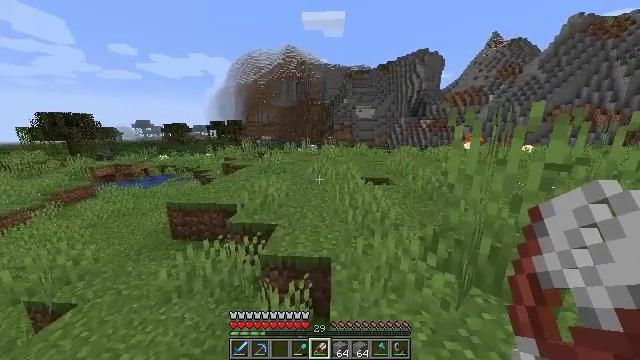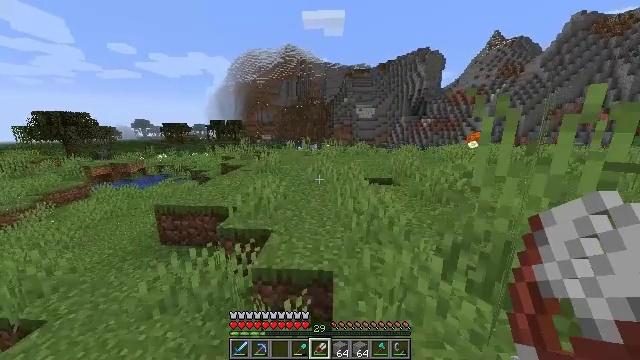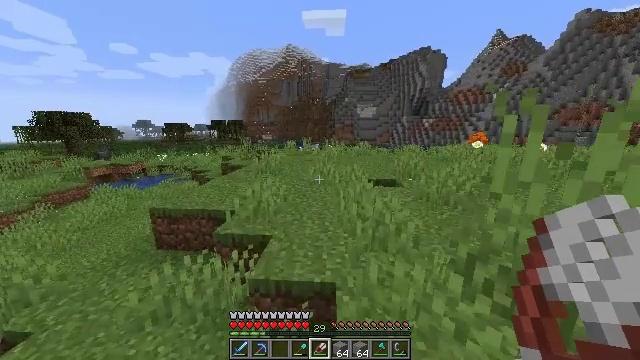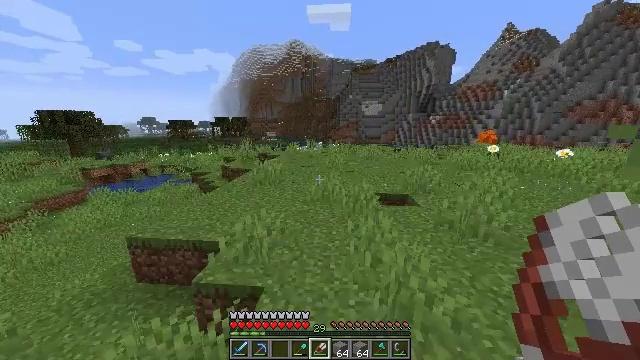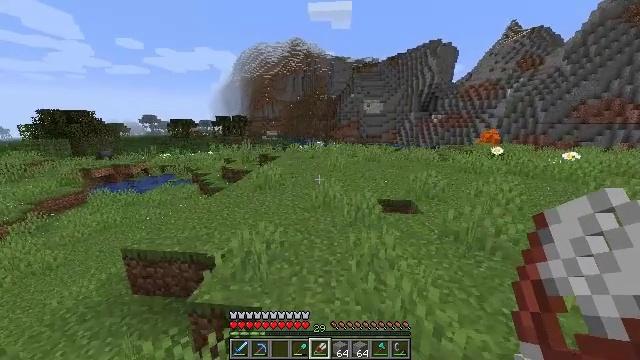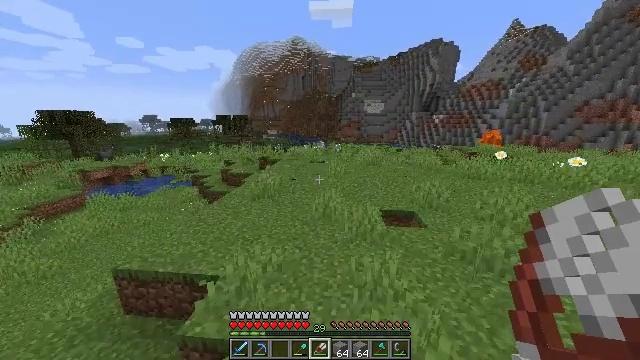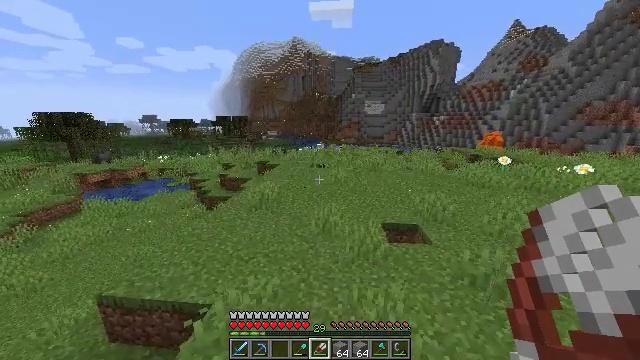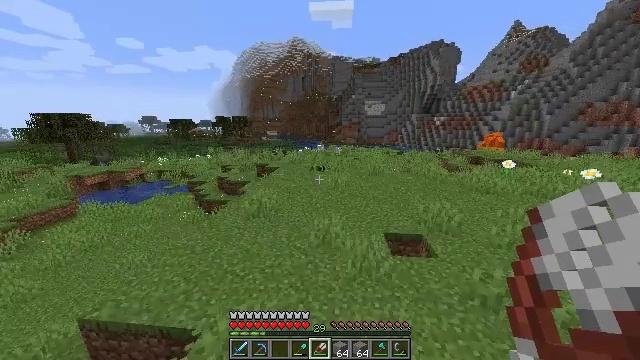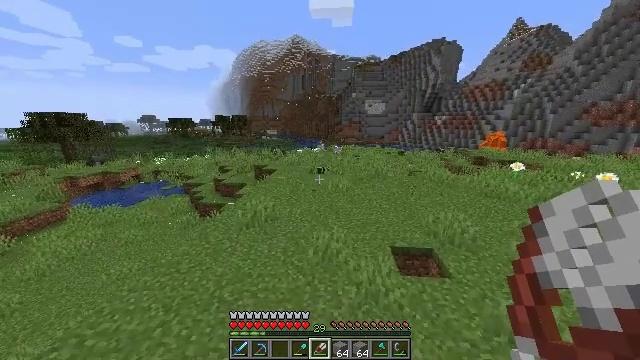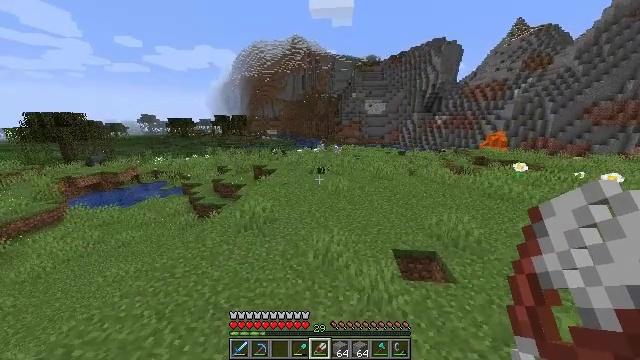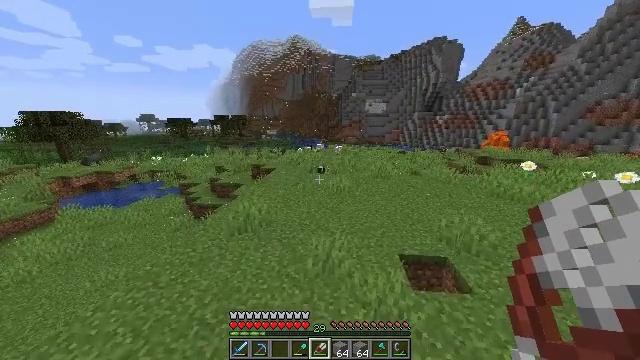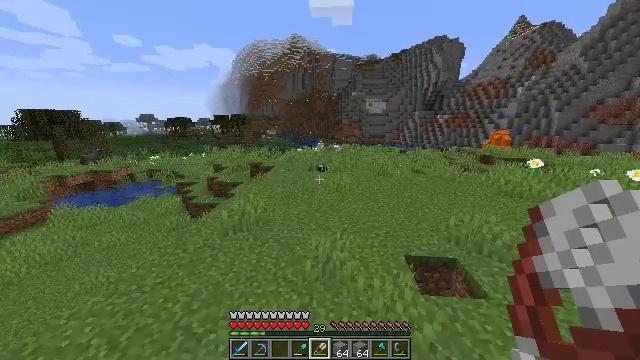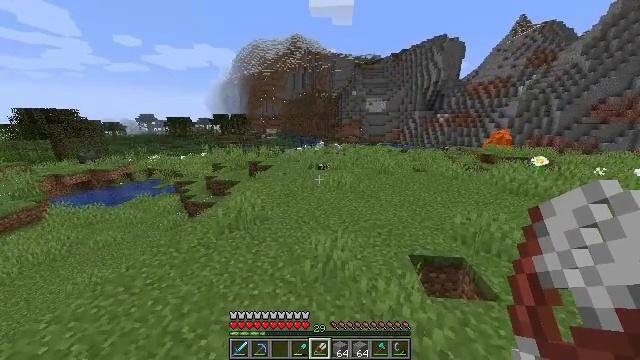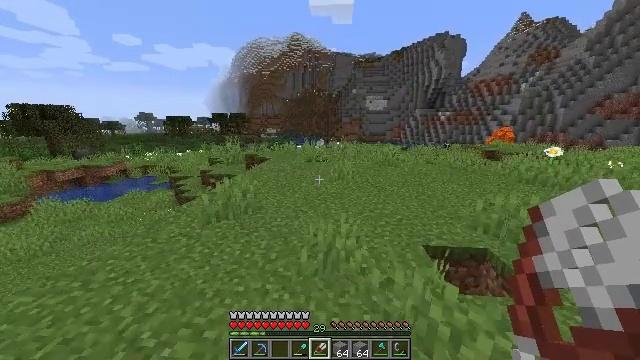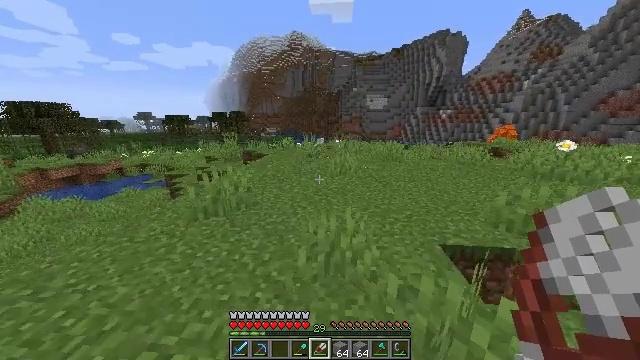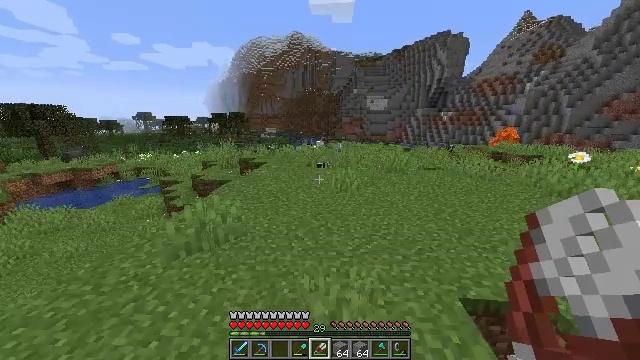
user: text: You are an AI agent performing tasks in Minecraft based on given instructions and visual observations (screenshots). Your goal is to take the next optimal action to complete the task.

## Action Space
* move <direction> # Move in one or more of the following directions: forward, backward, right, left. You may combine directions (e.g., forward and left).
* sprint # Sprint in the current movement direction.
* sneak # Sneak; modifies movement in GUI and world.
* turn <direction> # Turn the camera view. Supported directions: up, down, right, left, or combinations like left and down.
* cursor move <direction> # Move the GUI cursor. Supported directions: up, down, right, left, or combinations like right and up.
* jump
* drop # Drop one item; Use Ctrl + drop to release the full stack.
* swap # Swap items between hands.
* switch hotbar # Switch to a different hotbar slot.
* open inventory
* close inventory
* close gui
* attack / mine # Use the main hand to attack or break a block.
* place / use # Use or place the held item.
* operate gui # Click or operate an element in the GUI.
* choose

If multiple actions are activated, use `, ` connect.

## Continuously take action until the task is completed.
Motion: motion action
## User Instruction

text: Kill the sheep.
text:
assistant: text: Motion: move forward, sprint, jump
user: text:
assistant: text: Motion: move forward, sprint, jump
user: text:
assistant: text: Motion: move forward, sprint, turn left, jump
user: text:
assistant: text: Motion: move forward, sprint, jump
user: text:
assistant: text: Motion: move forward, sprint, jump
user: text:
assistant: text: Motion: move forward, sprint, jump
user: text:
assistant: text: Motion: move forward, sprint, jump
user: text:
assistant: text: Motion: move forward, sprint, jump
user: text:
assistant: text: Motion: move forward, sprint, jump
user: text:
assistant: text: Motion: move forward, sprint, jump
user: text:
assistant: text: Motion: move forward, sprint, jump
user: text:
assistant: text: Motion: move forward, sprint, jump
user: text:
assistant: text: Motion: move forward, sprint, jump
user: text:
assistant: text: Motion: move forward, sprint, jump
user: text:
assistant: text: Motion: move forward, sprint, jump
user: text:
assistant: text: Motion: move forward, sprint, jump
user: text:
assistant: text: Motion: move forward, sprint, jump
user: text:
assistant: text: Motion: move forward, sprint, jump
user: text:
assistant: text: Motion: move forward, sprint, jump
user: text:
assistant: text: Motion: move forward, sprint, jump
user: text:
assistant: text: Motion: move forward, sprint, jump
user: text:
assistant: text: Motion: move forward, sprint, jump
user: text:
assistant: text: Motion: move forward, sprint, jump
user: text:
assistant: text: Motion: move forward, sprint, jump
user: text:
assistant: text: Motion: move forward, sprint, jump
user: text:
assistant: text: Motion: move forward, sprint, jump
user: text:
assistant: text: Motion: move forward, sprint, jump
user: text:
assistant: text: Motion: move forward, sprint, jump
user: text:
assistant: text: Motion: move forward, sprint, jump
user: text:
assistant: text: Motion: move forward, sprint, jump